Question: I'm having an issue with owl-carousel when I try and incorporate it with a website, although it works fine in my standalone prototype. Essentially the 'owl-wrapper' and all 'owl-item' instances have a width set to 0 inline, and I can't work out why.
If I manually remove the width off these items it doesn't fix the carousel (although I'm not sure I expected it too). I'm using a fairly basic setup of owl-carousel:
'''
// Setup the owl-carousel slider once the document has loaded
$(document).ready(function () {
$("#owl-slider").owlCarousel({
autoPlay: 5000, //Set AutoPlay to 5 seconds
singleItem: true,
lazyLoad: true,
lazyEffect: false
});
})
'''
If you visit <URL> you can search for 'owl-slider' in the DOM and see this output which is obviously wrong:

I've tried various things, lazy loading images, using lorem pixel instead of the embedded images but can't seem to fix the site. Yet I have a perfectly working prototype <URL> here. Can anyone provide me with a solution or some suggestions on things to continue trying?
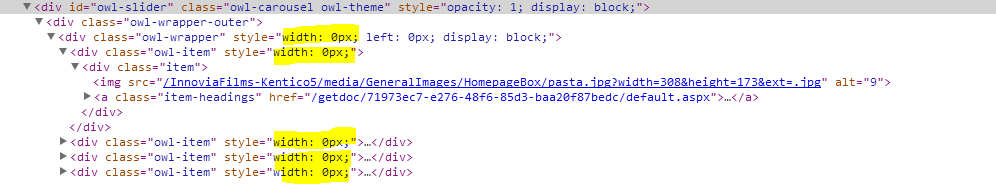
Answer: It would seem that using 'float:left' on the owl carousel containing div '.sliderBox' is causing your issue.
Removing this style or setting a width for the '.sliderBox' div should fix your problem.